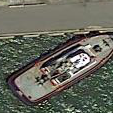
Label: Towing_vessel